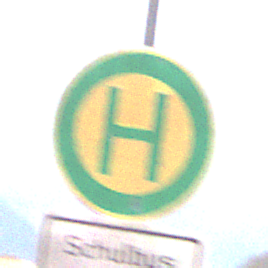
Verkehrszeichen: Haltestelle
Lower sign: ZeitangabenMitBeschraenkungAufWochentage5
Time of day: Midday
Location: Outdoor (Nature)
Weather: Clear
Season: NotSpecified
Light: Natural